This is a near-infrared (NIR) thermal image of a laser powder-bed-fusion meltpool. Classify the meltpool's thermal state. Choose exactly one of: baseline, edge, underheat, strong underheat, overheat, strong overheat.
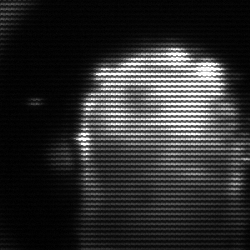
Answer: baseline